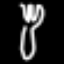
Label: fork